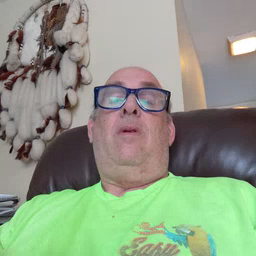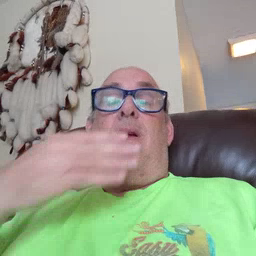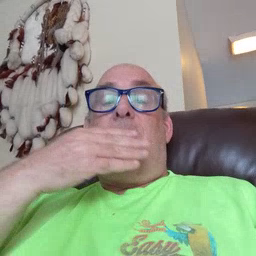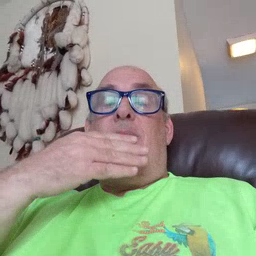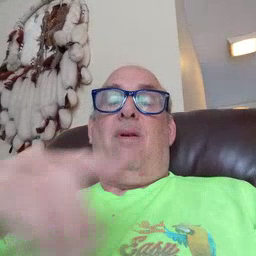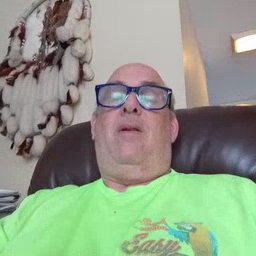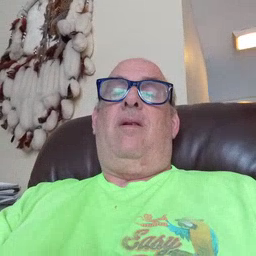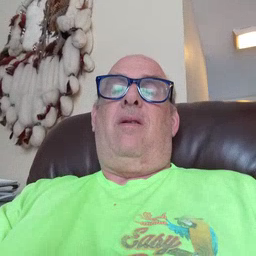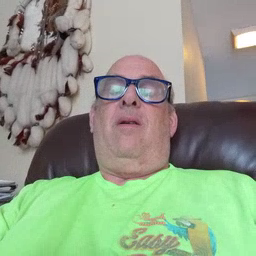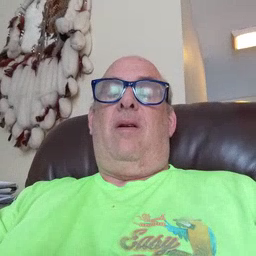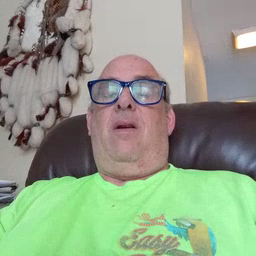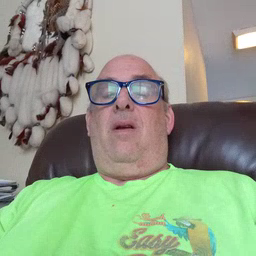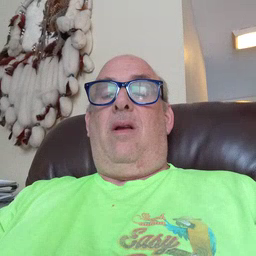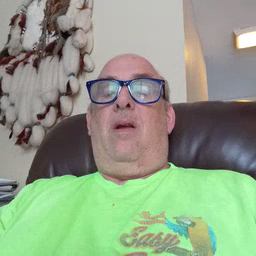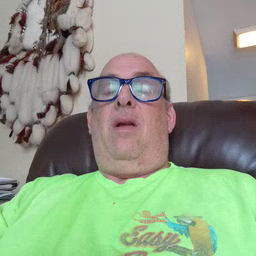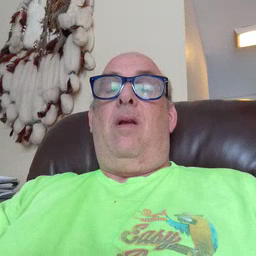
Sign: napkin